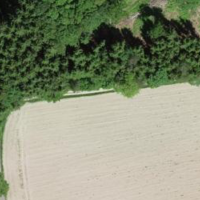
EUNIS habitat code: 44
Species observed at this site:
Corylus avellana